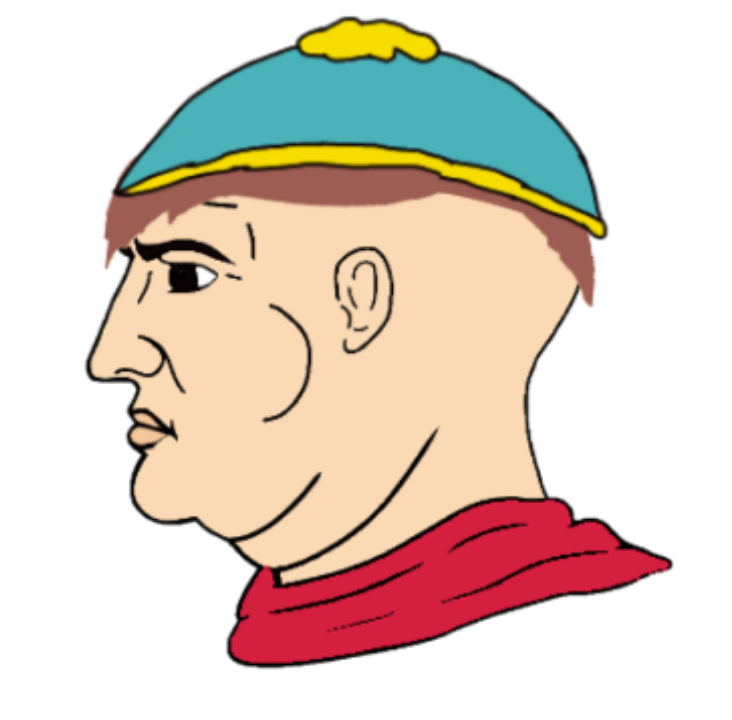
Label: 5_Blobjak